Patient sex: M
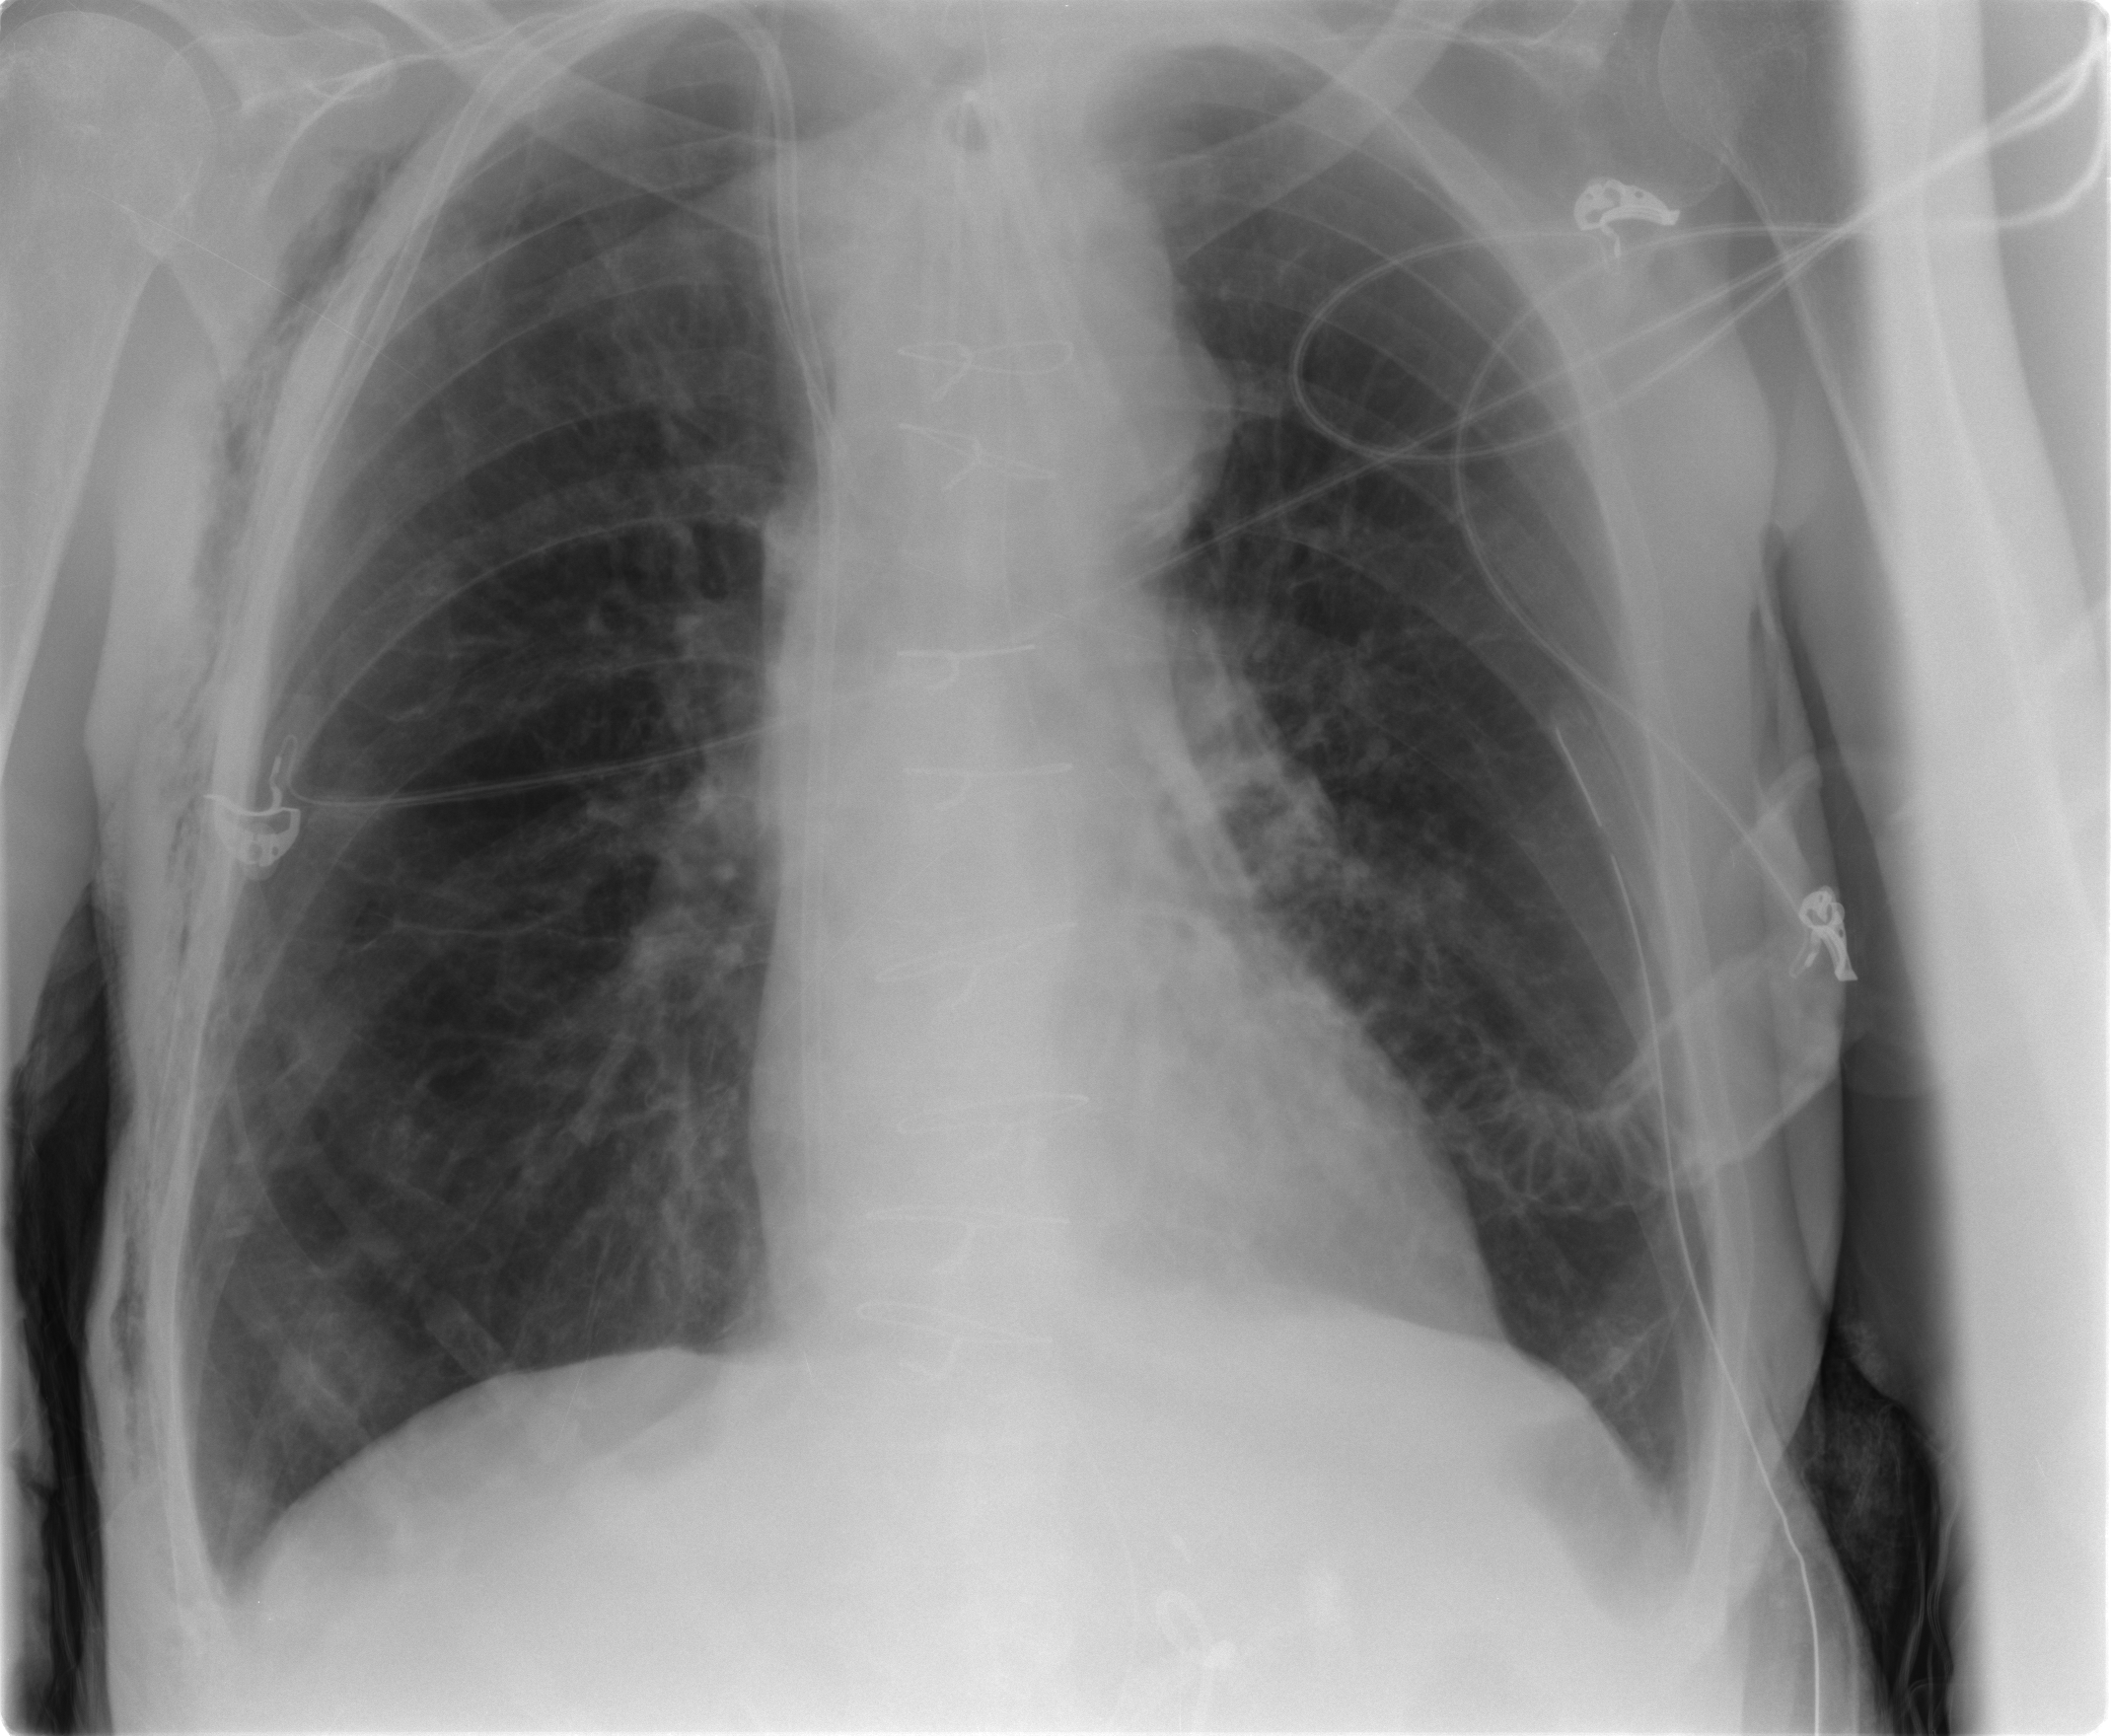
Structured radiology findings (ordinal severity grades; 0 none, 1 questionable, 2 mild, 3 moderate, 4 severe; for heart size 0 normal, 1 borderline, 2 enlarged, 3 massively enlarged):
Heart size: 0
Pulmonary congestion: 1
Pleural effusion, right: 0
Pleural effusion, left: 0
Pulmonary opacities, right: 0
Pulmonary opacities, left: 0
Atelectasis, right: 0
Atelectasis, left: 0